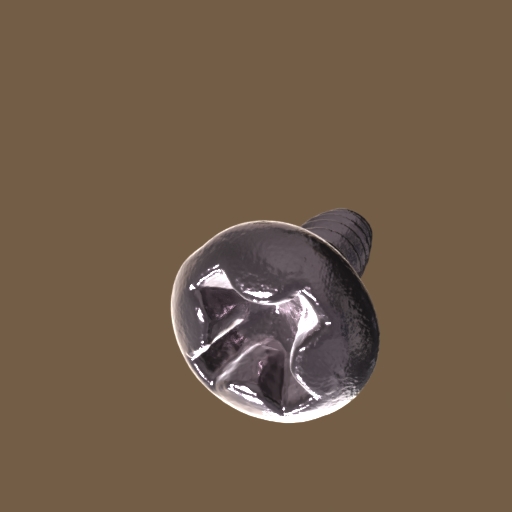
Label: screw